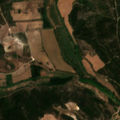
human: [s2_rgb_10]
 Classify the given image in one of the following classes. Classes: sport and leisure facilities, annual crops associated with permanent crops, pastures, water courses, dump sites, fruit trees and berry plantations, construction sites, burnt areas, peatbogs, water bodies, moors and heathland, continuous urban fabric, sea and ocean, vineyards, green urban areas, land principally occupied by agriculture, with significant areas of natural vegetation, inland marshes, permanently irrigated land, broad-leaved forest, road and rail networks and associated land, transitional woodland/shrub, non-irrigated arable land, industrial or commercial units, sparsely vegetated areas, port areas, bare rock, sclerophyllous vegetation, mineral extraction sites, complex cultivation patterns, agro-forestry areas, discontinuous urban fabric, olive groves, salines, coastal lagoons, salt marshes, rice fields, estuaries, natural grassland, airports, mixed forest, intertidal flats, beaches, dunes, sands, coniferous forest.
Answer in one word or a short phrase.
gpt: permanently irrigated land, olive groves, complex cultivation patterns, land principally occupied by agriculture, with significant areas of natural vegetation, coniferous forest, moors and heathland